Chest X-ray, PA view. Patient: 35 years old, sex M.
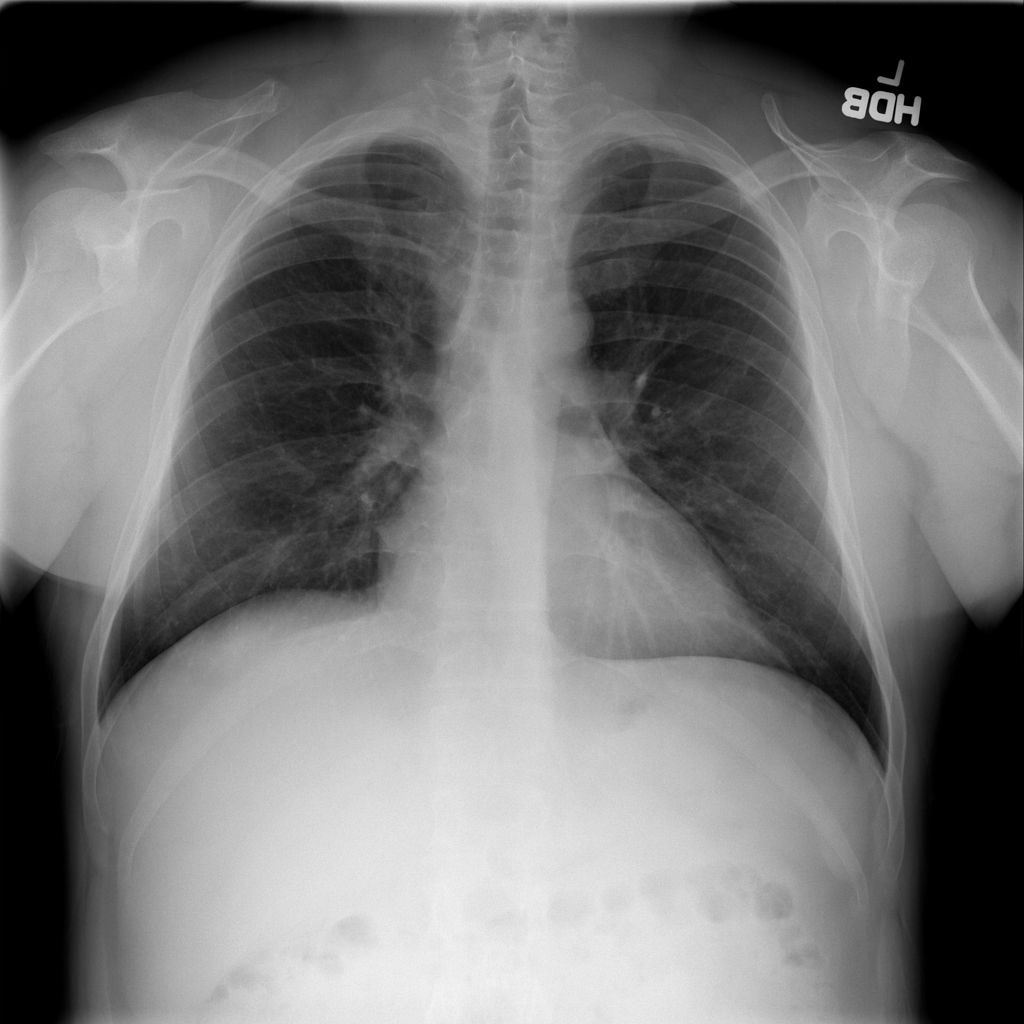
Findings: No Finding